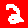
Digit: 2